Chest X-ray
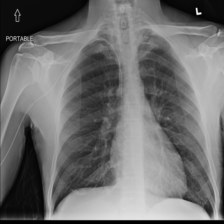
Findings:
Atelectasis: negative
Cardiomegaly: negative
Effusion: negative
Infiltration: negative
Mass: negative
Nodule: negative
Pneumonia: negative
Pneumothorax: negative
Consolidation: negative
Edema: negative
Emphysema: negative
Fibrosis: negative
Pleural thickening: negative
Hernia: negative